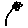
Label: flower